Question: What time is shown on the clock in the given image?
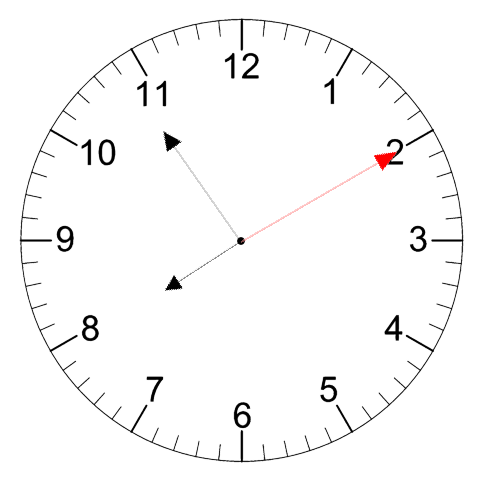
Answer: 07:54:10